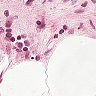
Metastatic tissue present: no